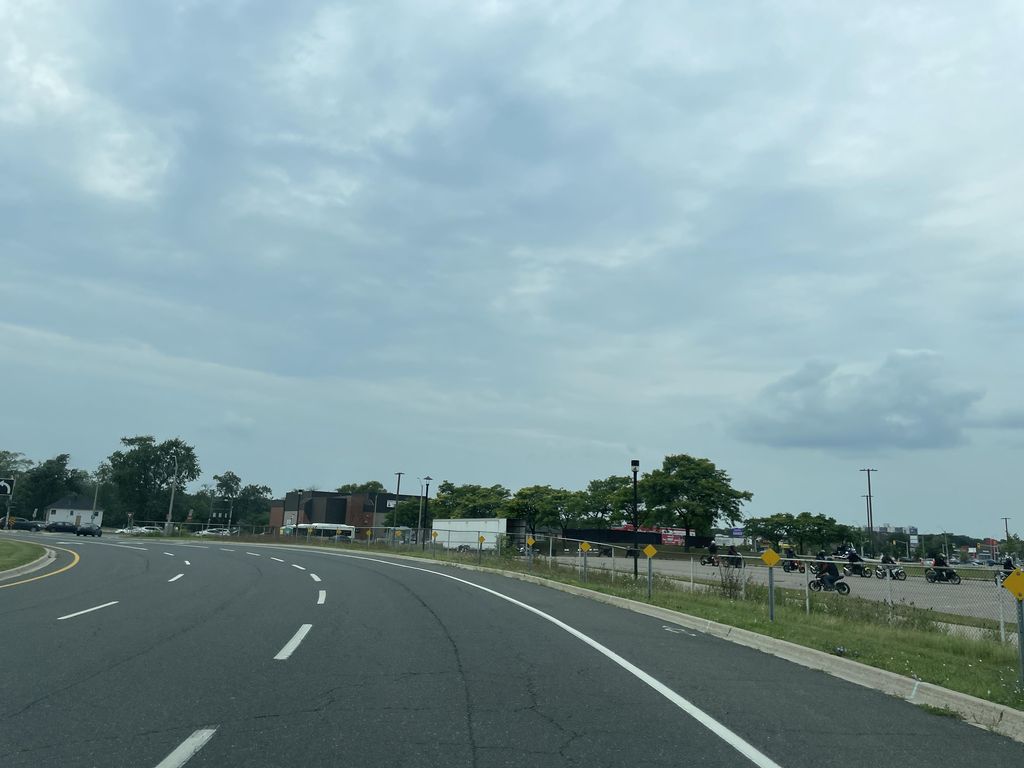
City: hamilton